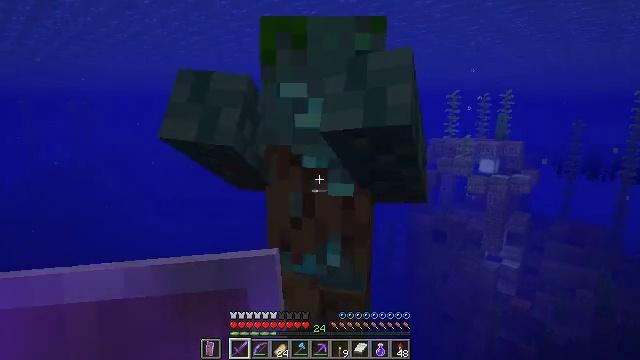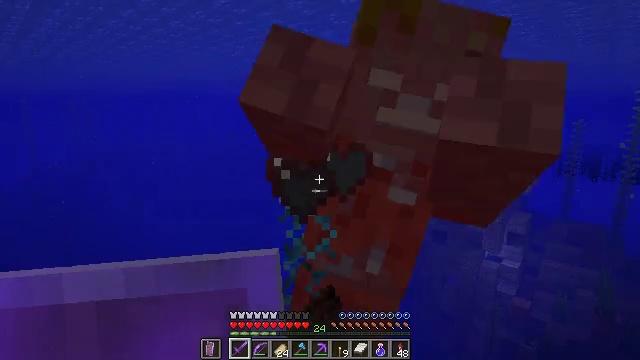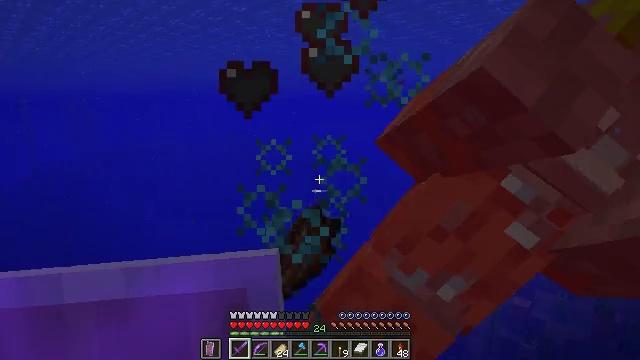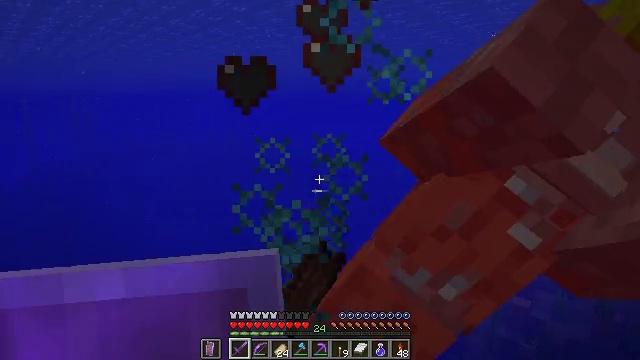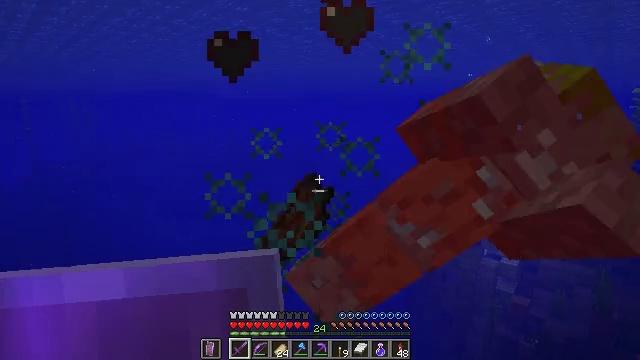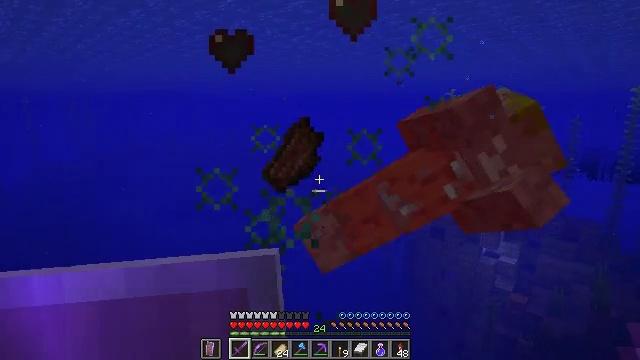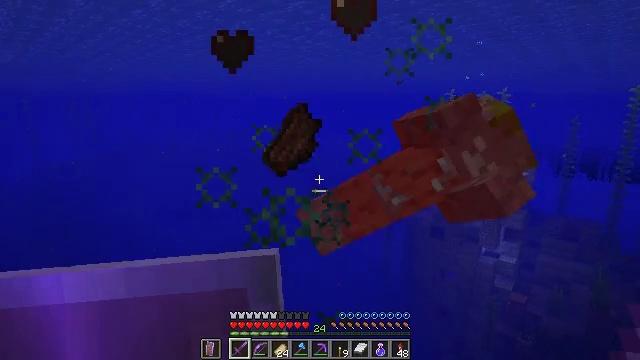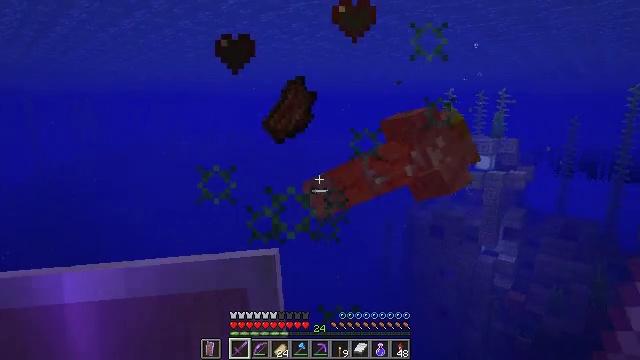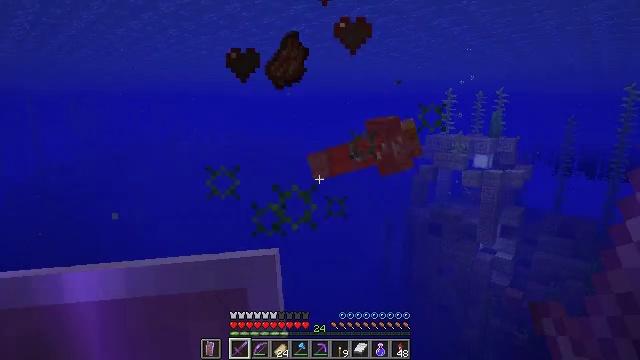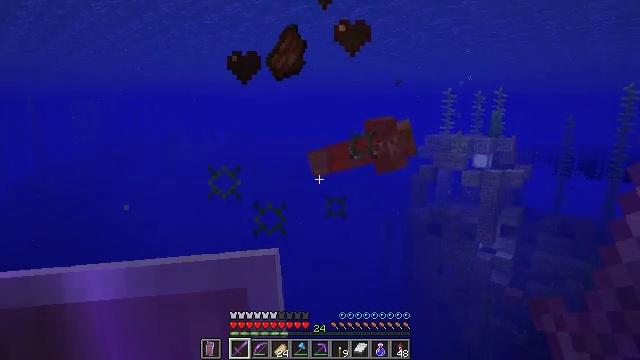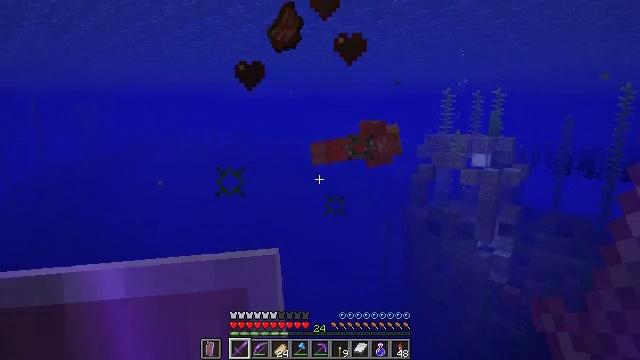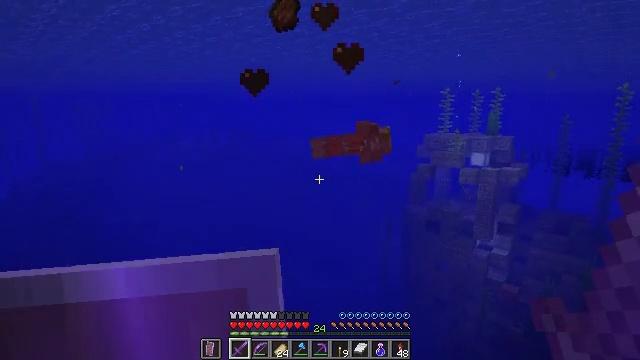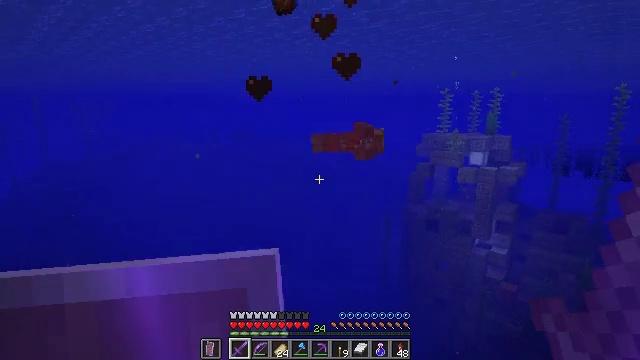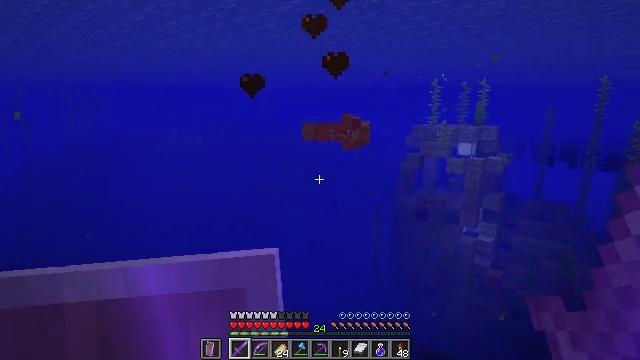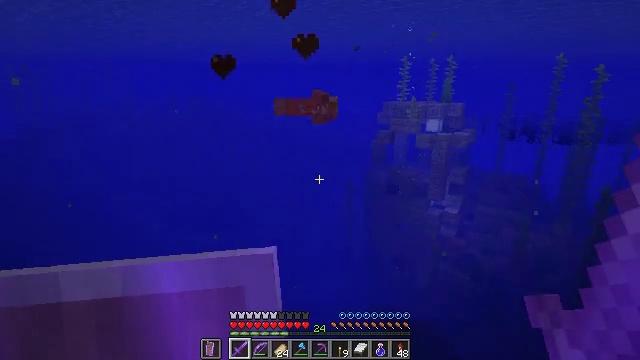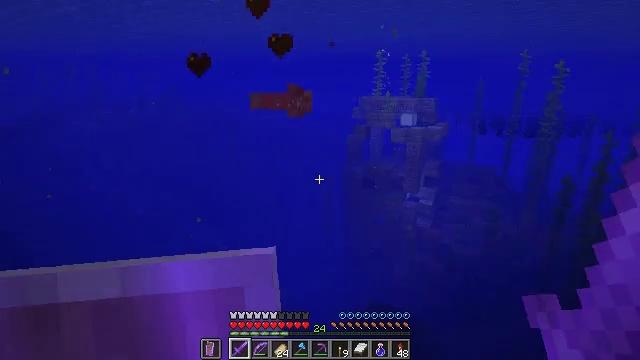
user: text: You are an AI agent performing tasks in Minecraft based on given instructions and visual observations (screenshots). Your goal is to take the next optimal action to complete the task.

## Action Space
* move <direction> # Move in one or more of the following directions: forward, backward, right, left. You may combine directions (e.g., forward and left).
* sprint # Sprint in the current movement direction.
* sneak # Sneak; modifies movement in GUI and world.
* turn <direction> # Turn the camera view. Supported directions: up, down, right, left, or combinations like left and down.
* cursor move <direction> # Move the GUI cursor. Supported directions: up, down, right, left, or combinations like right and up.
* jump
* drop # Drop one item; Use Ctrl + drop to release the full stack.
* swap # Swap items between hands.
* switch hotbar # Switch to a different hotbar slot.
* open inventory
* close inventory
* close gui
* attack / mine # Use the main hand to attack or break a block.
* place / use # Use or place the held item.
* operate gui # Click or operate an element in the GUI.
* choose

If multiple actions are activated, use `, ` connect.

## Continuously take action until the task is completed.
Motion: motion action
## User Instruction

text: Drop stone brick stairs.
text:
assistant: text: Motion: attack / mine
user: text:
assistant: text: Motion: move back
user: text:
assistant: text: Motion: move back
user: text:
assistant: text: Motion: move back
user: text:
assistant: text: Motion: move back
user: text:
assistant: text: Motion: move back
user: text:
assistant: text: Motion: move back
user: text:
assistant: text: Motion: move back
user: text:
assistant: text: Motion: move back
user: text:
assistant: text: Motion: move back
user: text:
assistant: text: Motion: move back
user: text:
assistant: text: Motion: move back
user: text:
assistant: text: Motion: move back, turn right and down
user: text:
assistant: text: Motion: move back, turn right and down
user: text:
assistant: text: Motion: move back, turn right
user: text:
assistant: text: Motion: move back, turn right and down
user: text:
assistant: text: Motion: move back, turn right
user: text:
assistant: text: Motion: move back
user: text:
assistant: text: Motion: move back
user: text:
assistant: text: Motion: move back
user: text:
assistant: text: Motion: move back
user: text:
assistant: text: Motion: move back
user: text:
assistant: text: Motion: move back
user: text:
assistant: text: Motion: move back, turn left
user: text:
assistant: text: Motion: move back, turn left and down
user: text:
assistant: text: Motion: move back, turn left and down
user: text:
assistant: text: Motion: move back, turn left and down
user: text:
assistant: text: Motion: move back, turn left
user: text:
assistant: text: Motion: move back
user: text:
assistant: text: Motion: move back